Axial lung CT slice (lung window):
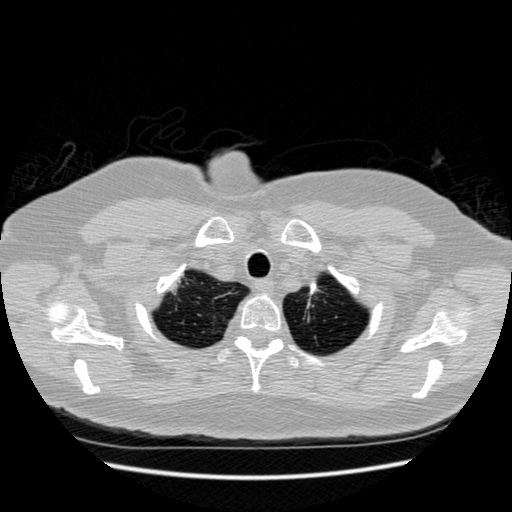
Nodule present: no